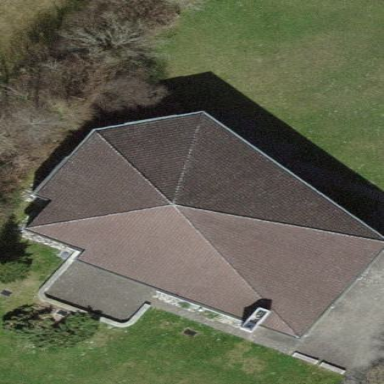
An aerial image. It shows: Beautiful church building.